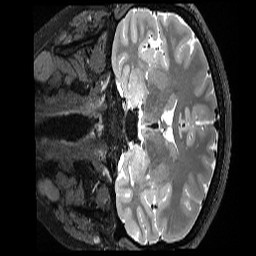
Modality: T2w
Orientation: coronal
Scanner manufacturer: siemens
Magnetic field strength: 3 T
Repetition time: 3.2 s
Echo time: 0.563 s